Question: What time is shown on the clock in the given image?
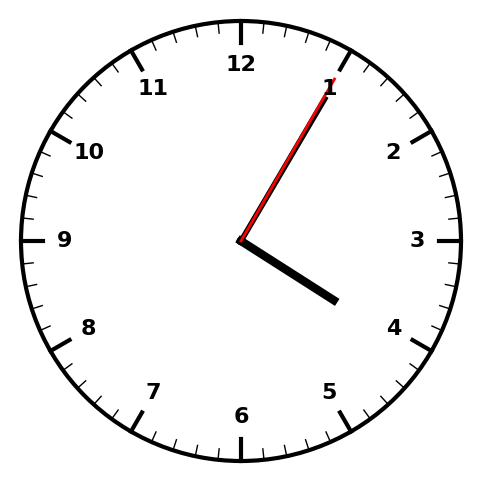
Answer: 04:05:05